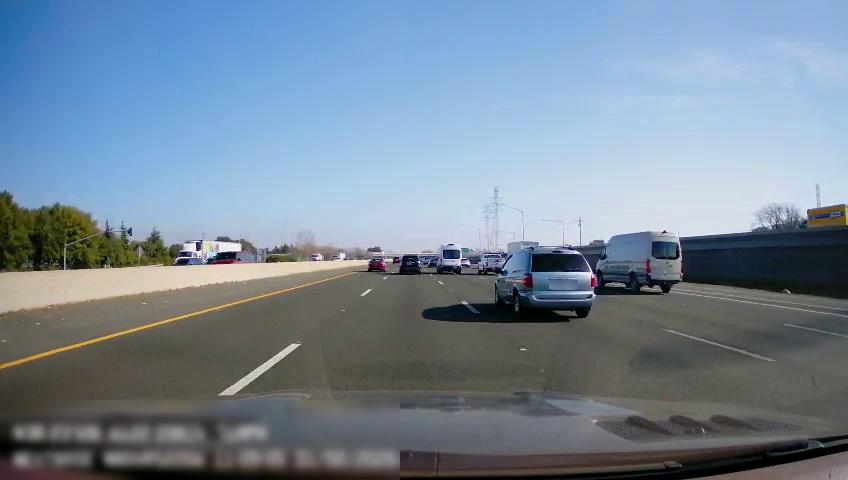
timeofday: Day
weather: Sunny
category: Drivable Space
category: Vehicles | Truck
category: Vehicles | Van
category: Vehicles | Truck
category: Vehicles | Truck
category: Vehicles | Car
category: Vehicles | Van
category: Vehicles | SUV
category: Vehicles | Van
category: Vehicles | Car
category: Vehicles | Truck
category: Vehicles | Car
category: Vehicles | SUV
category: Vehicles | Truck
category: Vehicles | Truck
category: Lanes | Alternate Lane
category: Lanes | Current Lane
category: Lanes | Current Lane
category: Lanes | Alternate Lane
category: Lanes | Alternate Lane
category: Lanes | Alternate Lane
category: Lanes | Alternate Lane
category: Lanes | Alternate Lane
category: Traffic | Signs